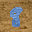
Label: 8